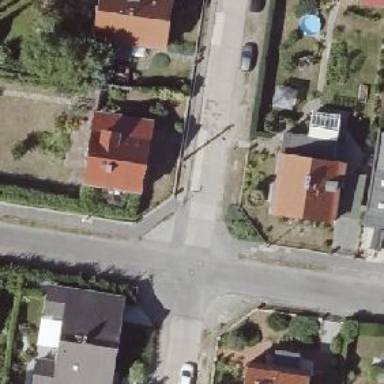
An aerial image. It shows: Footway.